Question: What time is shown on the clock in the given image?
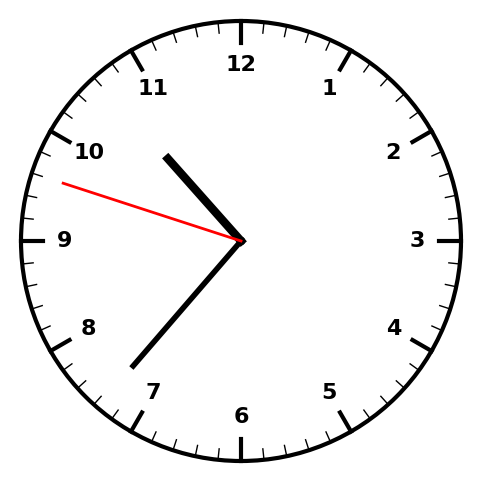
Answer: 10:36:48